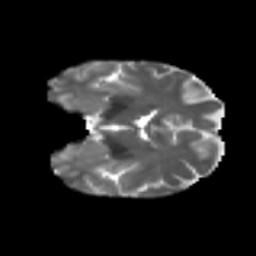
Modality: T2w
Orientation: coronal
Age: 42
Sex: female
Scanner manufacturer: ge
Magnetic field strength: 3 T
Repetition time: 7.8 s
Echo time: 0.0606 s